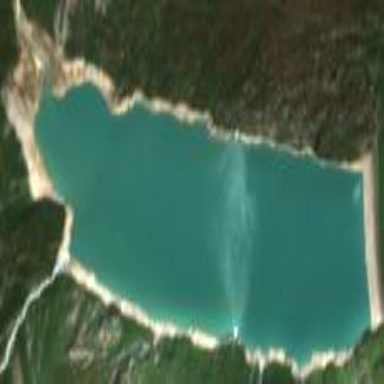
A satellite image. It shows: Reservoir of water.